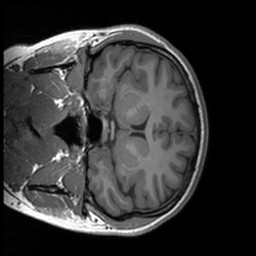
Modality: T1w
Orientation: coronal
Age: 21
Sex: female
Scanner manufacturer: siemens
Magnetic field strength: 3 T
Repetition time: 1.9 s
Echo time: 0.00226 s